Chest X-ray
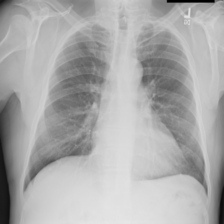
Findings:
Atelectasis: negative
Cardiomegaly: negative
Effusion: negative
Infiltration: negative
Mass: negative
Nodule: negative
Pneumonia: negative
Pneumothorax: negative
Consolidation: negative
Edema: negative
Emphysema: negative
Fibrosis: negative
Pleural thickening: negative
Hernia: negative